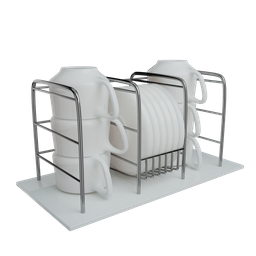
Label: tools